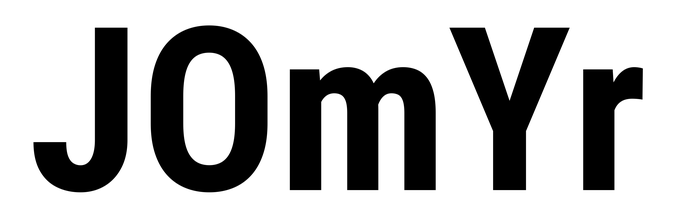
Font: Roboto_Condensed_Bold